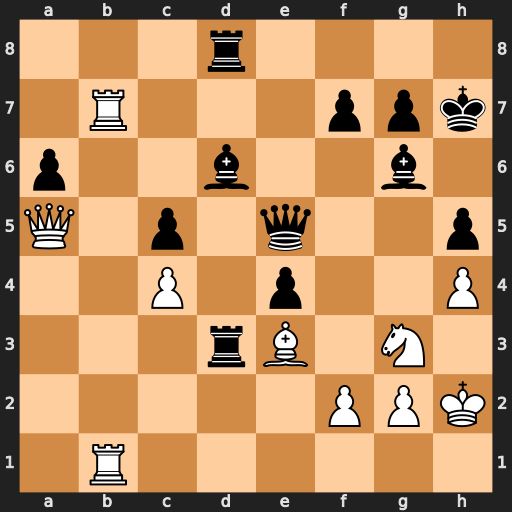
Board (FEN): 3r4/1R3ppk/p2b2b1/Q1p1q2p/2P1p2P/3rB1N1/5PPK/1R6
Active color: w
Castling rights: -
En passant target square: -
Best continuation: Qxd8 Rxe3 Rb8 Bxb8 Rxb8 Qxb8 Qxb8